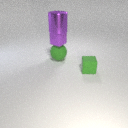
large purple metal cylinder above large green rubber sphere